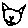
Label: cat